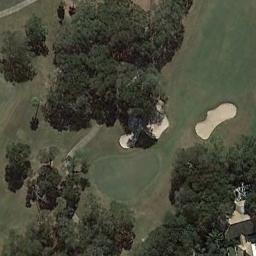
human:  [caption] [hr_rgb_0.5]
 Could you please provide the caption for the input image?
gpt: The golf course has a putting green, A fairway, Some barrier trees and two sandpits .

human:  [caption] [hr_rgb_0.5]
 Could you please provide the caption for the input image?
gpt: A lot of  trees are beside the golf course .

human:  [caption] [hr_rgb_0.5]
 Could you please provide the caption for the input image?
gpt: Two similar-sized bunkers next to each other .

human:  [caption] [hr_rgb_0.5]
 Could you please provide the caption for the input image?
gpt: There are a few bunkers and a few paths on a large green lawn on the golf course with many trees and several buildings .

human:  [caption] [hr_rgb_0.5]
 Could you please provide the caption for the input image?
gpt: There are two bunkers and many green trees on the golf course .